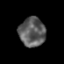
Tissue: prostate
Cell type: Myeloid cells
Senescence score: 0.3503
Nuclear area (px): 756
Mean DAPI intensity: 91.597